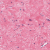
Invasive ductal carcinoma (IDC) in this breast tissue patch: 0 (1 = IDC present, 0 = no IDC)